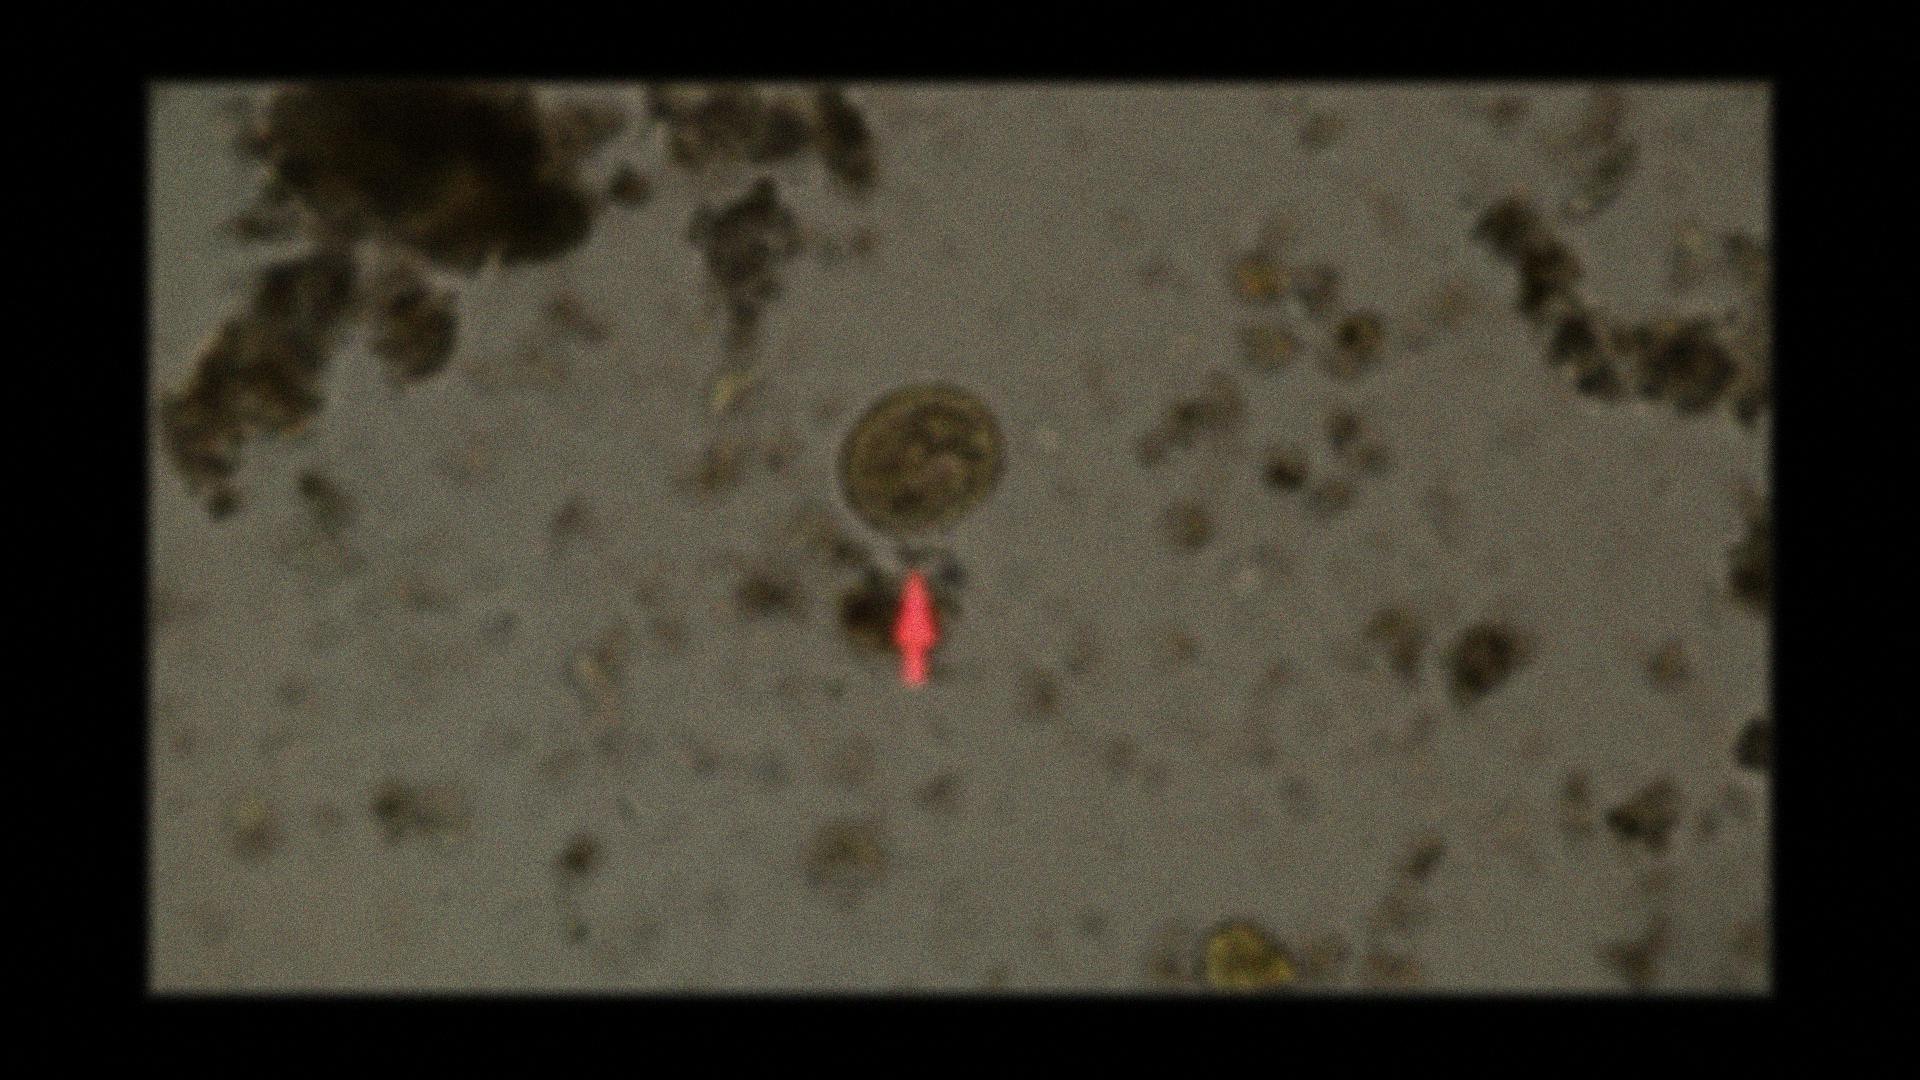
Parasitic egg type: Ascaris lumbricoides